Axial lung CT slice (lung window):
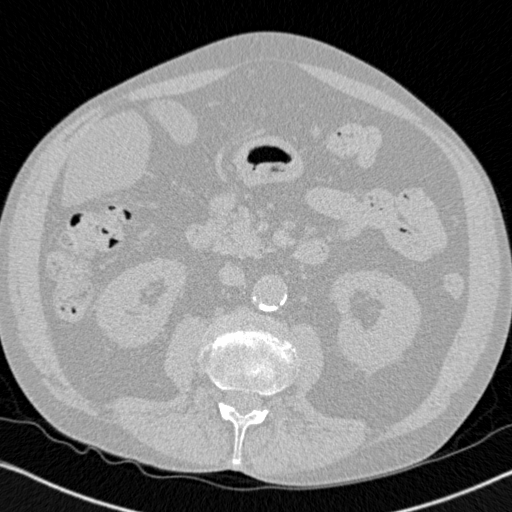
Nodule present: no